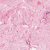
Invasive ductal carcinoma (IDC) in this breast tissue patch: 0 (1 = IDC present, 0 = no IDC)